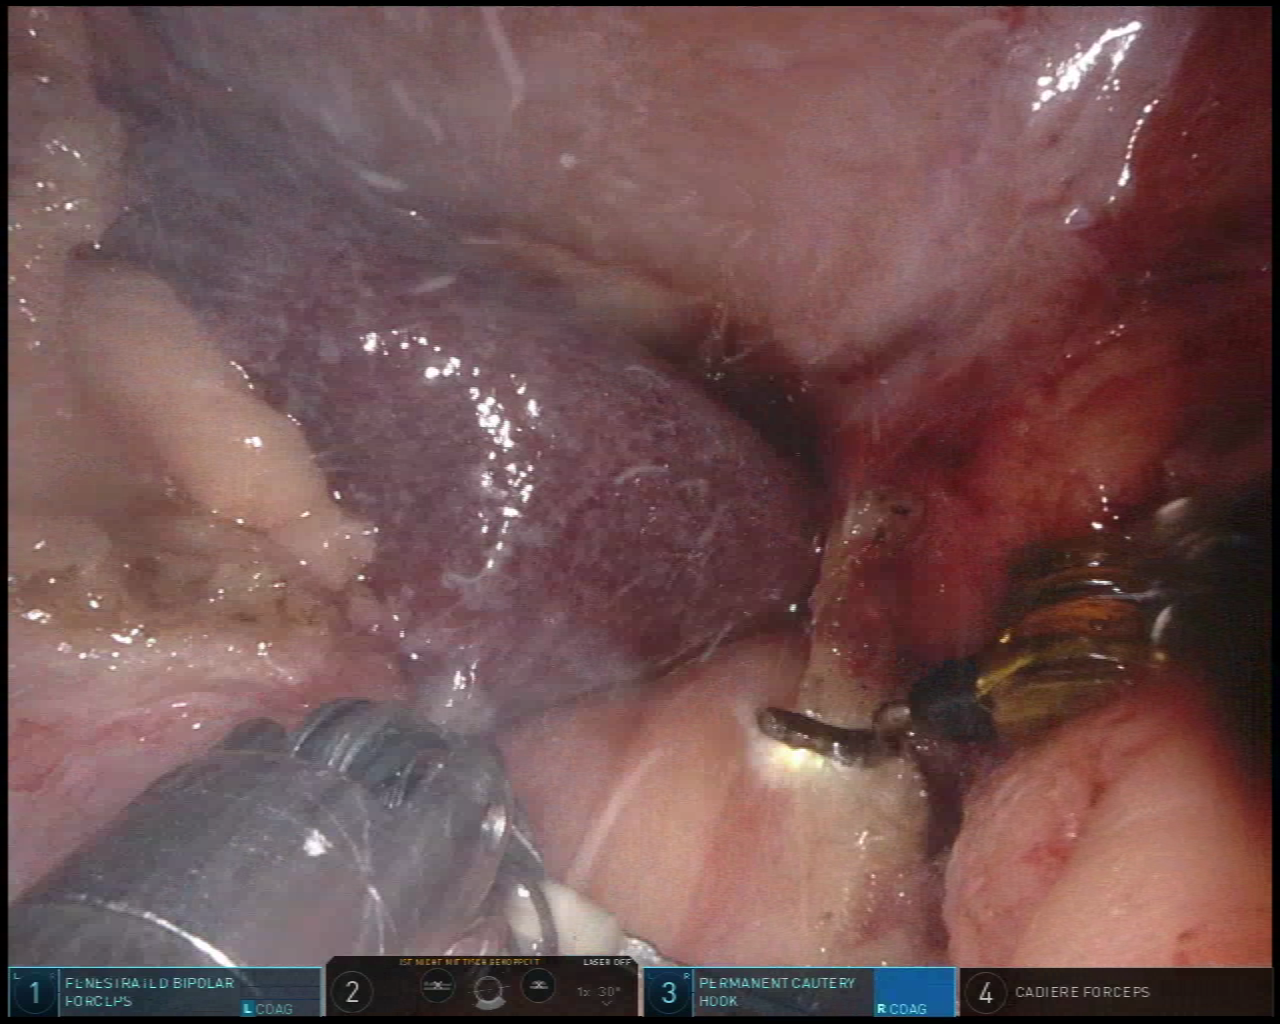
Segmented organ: spleen
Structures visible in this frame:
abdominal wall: yes
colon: yes
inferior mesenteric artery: no
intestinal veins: no
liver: no
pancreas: no
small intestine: no
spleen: yes
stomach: no
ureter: no
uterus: no
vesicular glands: no